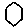
Label: hexagon